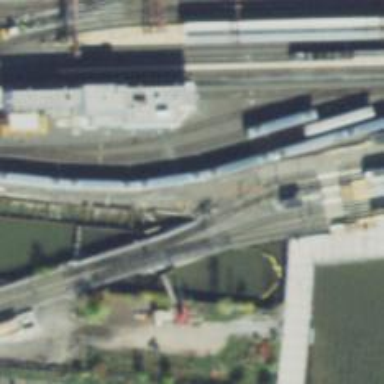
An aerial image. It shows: Bridge for light rail railway electrified with contact line.